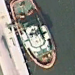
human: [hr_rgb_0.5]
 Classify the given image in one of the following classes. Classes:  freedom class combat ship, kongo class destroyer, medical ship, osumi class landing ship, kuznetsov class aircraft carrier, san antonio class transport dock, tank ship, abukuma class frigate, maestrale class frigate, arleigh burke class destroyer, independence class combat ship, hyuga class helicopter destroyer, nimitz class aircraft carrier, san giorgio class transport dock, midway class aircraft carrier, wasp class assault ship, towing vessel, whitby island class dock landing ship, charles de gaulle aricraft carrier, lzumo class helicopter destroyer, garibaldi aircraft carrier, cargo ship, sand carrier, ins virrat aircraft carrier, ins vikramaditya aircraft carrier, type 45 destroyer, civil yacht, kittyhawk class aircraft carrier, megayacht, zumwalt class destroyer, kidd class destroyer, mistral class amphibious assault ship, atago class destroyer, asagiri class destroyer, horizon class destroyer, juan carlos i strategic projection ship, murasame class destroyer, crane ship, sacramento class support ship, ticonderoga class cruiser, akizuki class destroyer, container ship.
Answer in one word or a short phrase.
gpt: Towing vessel